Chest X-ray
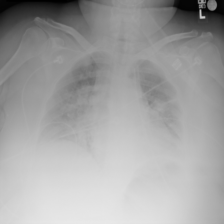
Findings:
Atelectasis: negative
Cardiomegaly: negative
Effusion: negative
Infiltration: negative
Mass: negative
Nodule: negative
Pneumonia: negative
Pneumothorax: negative
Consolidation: negative
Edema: negative
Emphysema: negative
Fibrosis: negative
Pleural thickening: negative
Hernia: negative